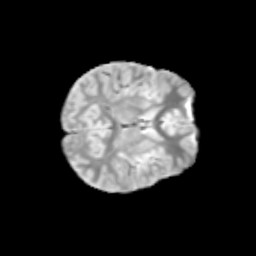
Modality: T2w
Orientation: axial
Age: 12
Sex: male
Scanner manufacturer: siemens
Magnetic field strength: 3 T
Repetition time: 3.8 s
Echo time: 0.07 s